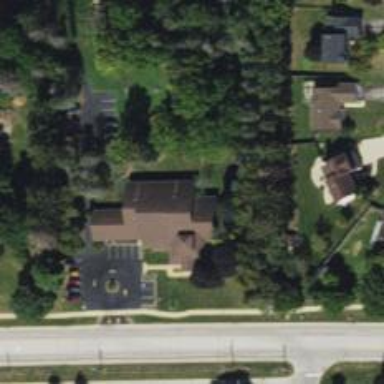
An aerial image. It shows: Veterinary facility.